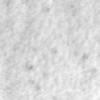
Label: no_change